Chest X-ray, AP view. Patient: 21 years old, sex M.
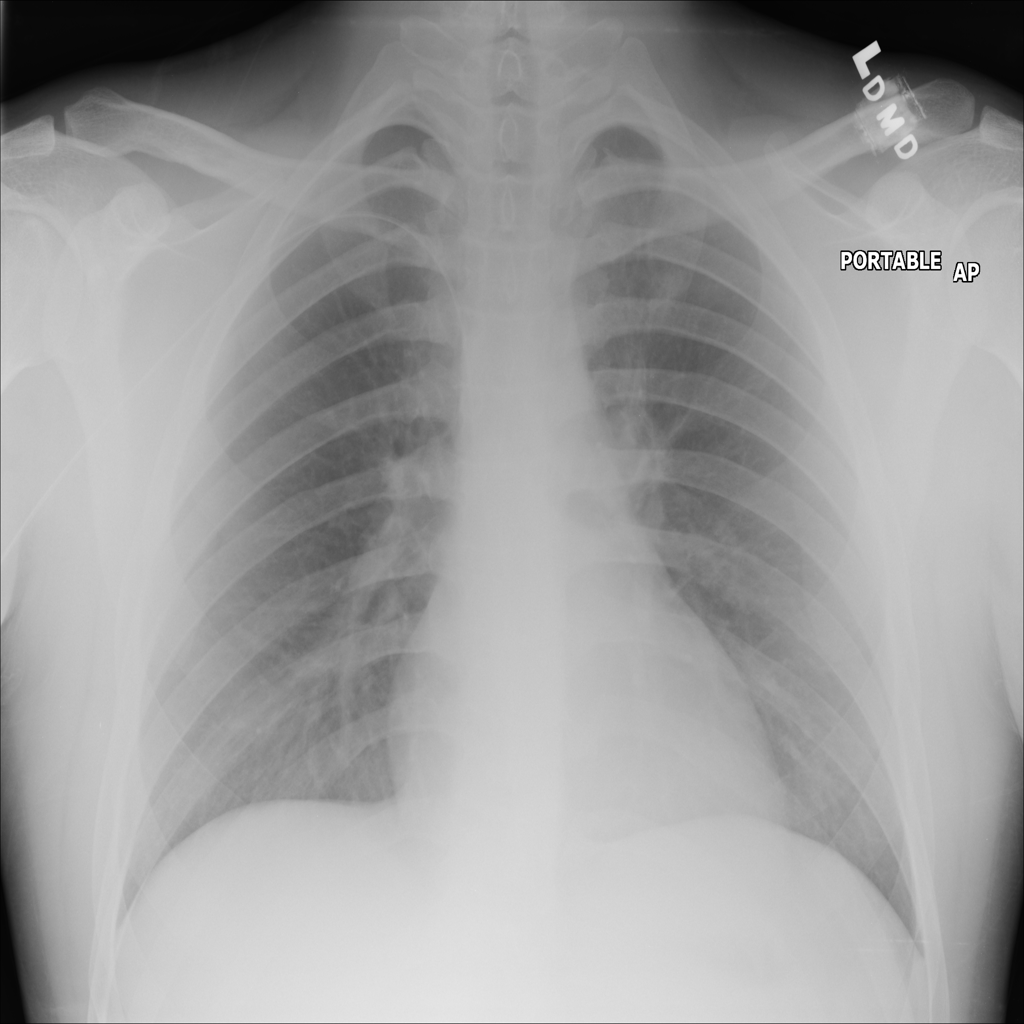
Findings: No Finding